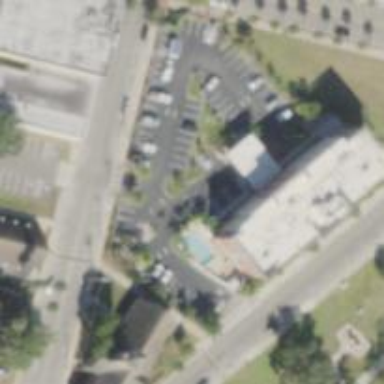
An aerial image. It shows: Hotel building.